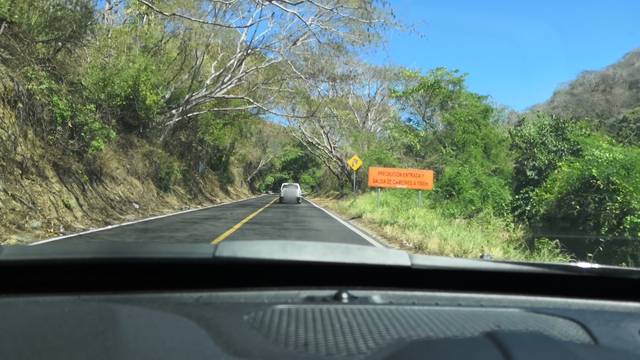
Region: Mexico
Coordinates: 20.781, -105.387